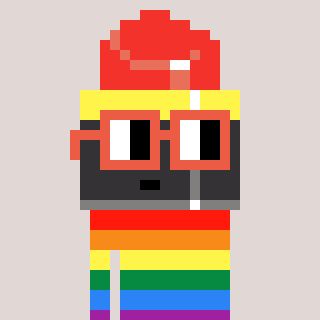
a pixel art character with square orange glasses, a lipstick-shaped head and a magenta-colored body on a warm background